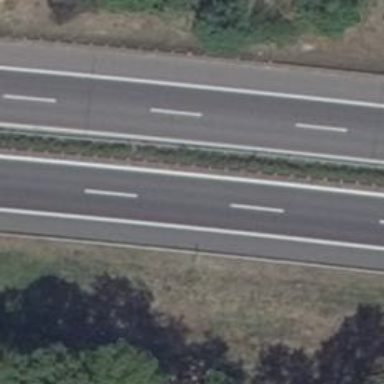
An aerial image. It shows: Asphalt motorway.